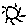
Label: sun